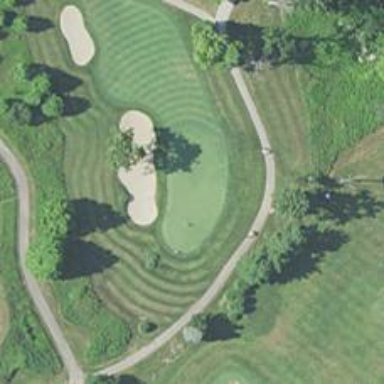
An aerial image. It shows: View of golf hole.